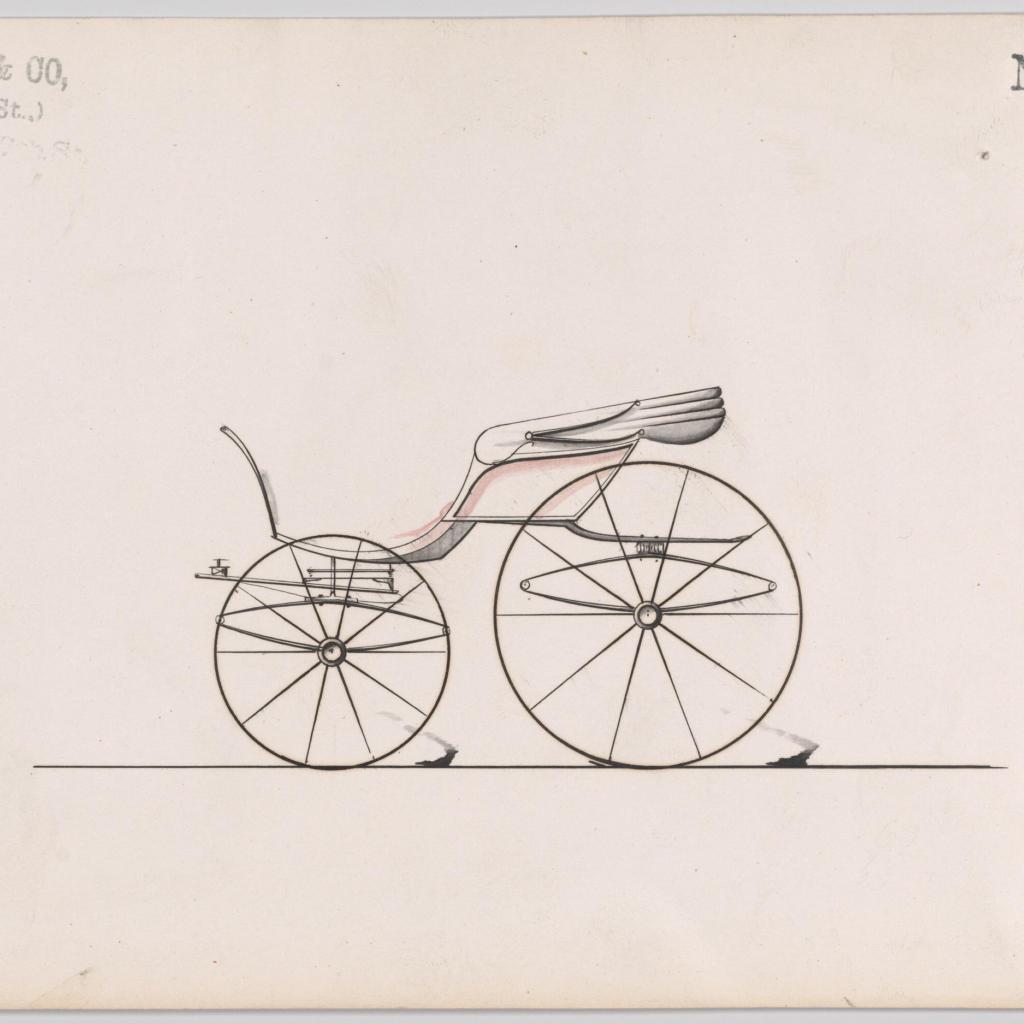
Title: Design for Pony Phaeton, no. 3207a
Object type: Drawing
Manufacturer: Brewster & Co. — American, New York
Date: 1876
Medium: Pen and black ink, watercolor and gouache
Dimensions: Sheet: 6 1/8 x 8 7/8 in. (15.6 x 22.5 cm)
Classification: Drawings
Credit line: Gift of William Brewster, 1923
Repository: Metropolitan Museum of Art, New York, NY